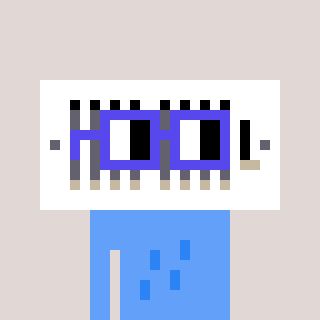
a pixel art character with square blue glasses, a vent-shaped head and a blue-colored body on a warm background